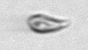
Label: Cryptophyta